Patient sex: F
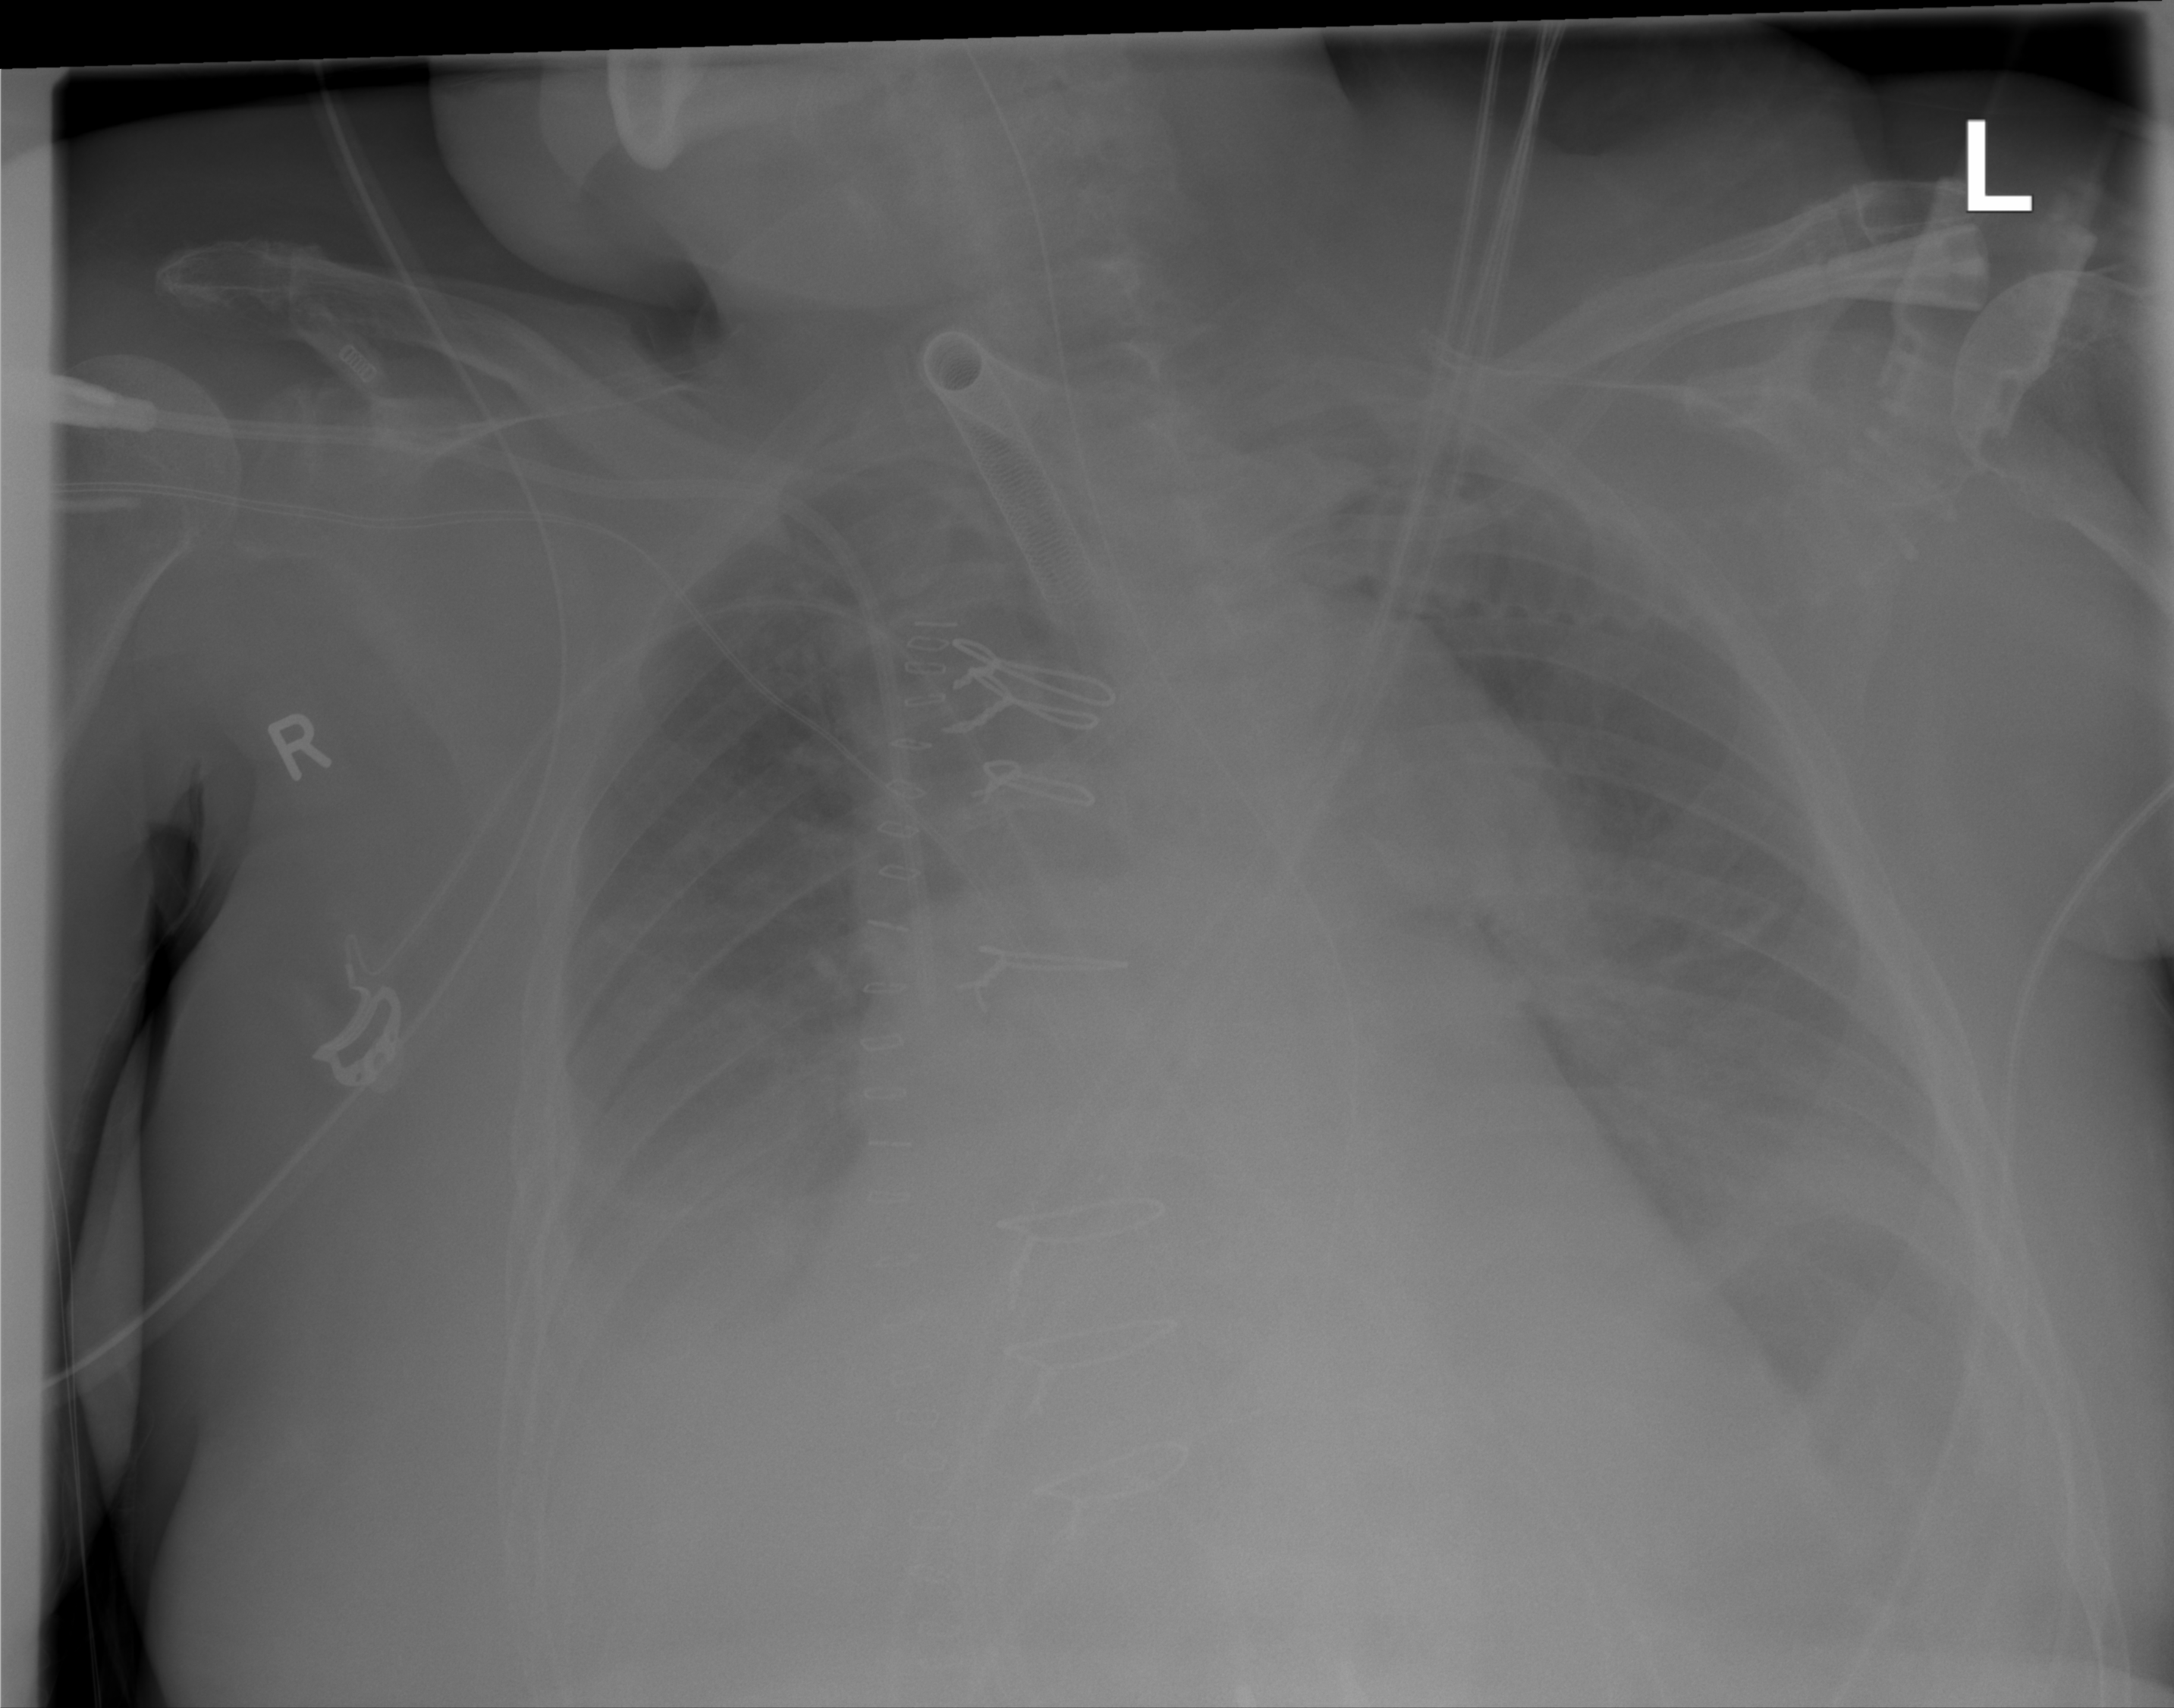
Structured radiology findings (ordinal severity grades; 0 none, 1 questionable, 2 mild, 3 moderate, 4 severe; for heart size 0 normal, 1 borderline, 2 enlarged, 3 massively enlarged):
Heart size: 2
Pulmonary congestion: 0
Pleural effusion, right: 3
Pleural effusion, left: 3
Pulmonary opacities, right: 0
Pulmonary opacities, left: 0
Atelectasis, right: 2
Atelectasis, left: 2